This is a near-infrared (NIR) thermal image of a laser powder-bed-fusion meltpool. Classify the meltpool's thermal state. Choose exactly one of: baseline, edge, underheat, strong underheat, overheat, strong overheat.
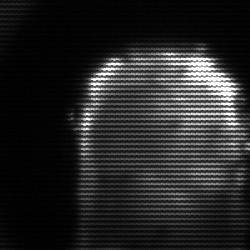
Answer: baseline